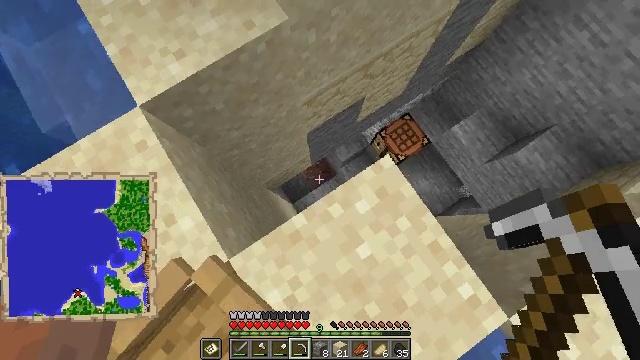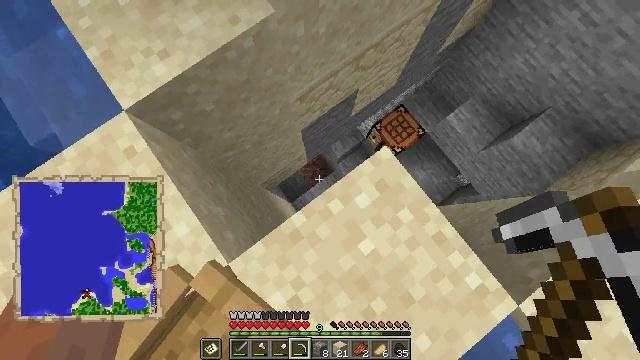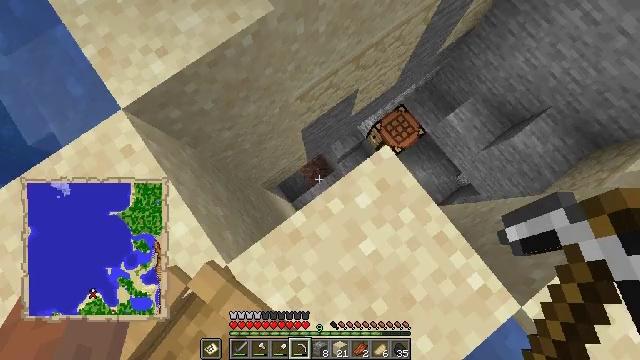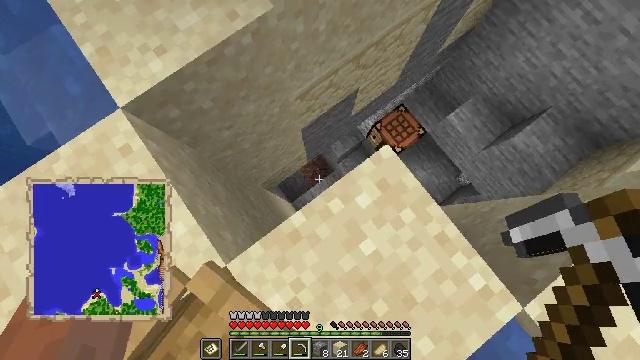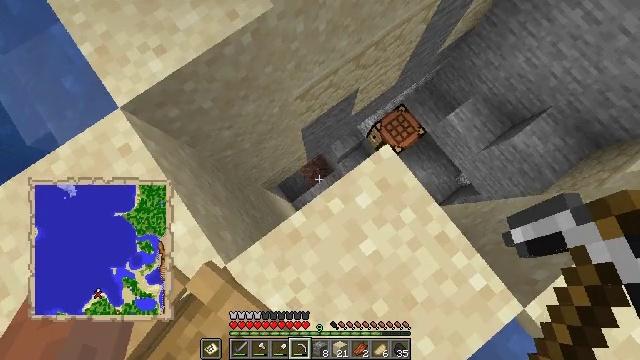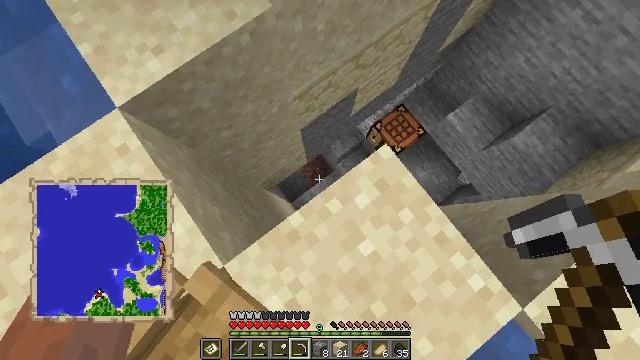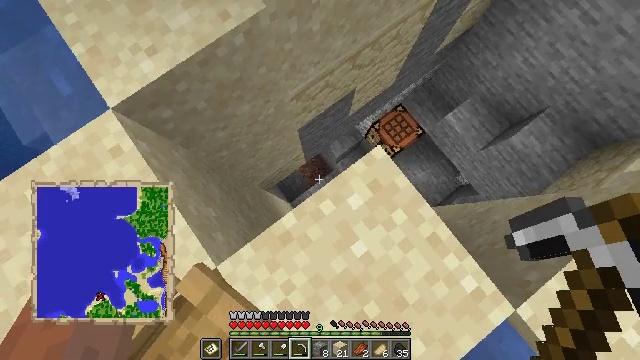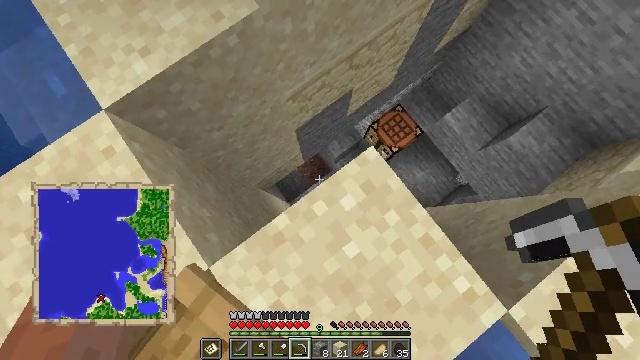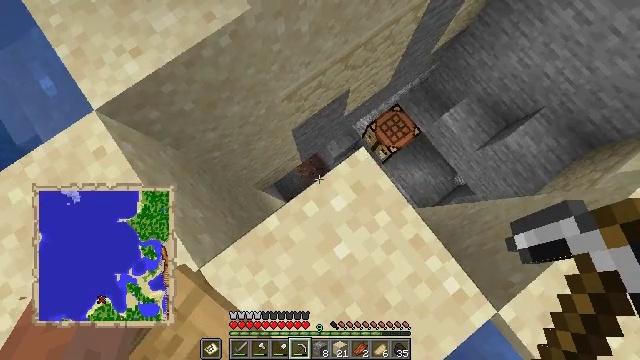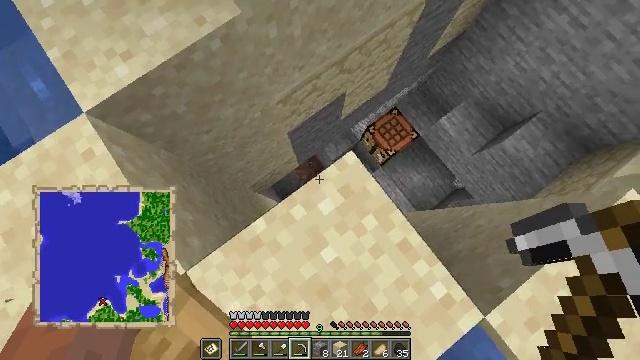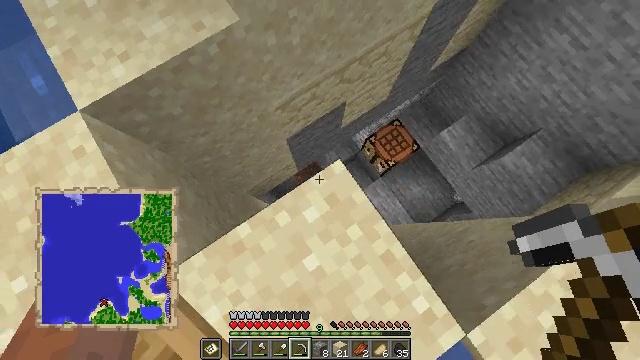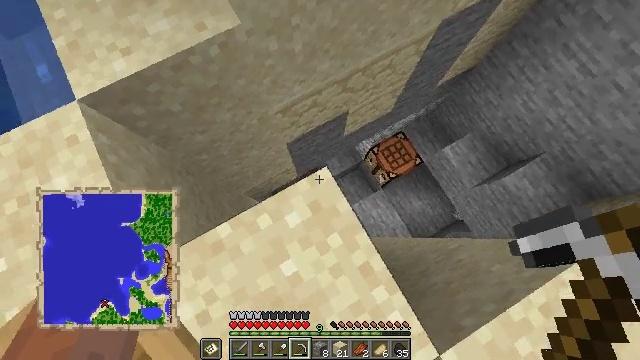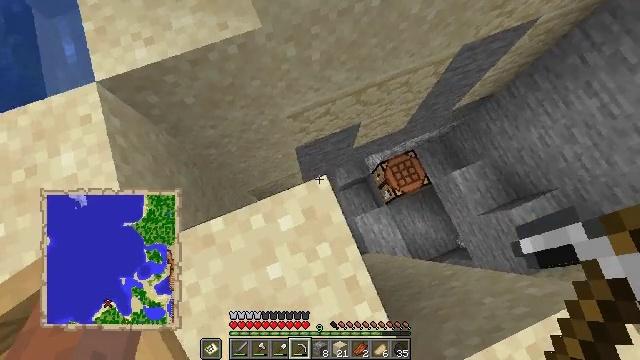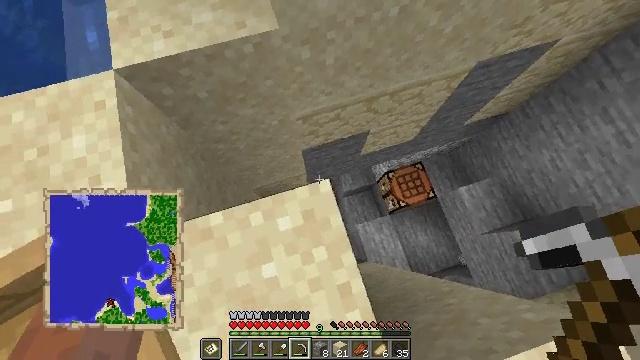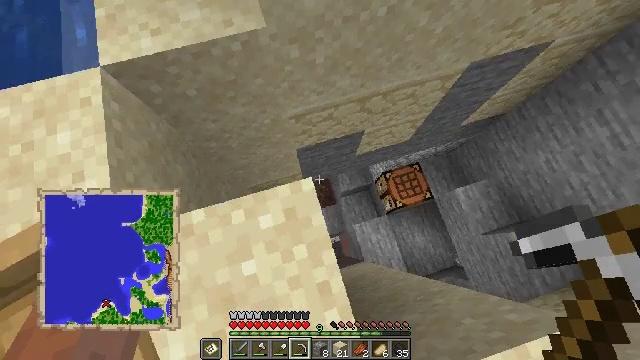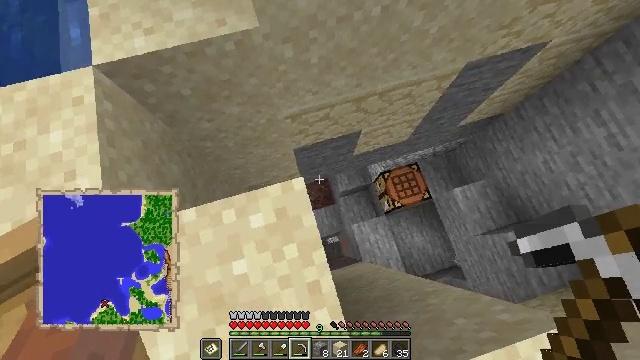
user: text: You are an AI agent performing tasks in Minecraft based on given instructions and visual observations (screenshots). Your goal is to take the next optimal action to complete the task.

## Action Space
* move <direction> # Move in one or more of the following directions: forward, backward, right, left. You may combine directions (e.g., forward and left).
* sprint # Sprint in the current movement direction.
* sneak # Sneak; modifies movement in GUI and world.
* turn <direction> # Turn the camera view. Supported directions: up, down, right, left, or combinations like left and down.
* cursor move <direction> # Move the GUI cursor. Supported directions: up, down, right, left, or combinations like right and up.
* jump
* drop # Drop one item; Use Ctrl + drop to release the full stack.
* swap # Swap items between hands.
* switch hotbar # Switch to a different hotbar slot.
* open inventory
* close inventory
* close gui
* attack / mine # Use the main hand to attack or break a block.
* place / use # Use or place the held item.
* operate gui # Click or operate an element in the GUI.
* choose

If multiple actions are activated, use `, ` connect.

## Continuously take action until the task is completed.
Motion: motion action
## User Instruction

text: Collect sand to make glass.
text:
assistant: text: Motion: sneak, turn right
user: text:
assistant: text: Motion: sneak
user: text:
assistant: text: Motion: sneak
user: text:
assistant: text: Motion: sneak
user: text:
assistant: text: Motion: move right, sneak
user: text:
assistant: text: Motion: move right, sneak
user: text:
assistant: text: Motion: move right, sneak
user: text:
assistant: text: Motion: move right, sneak
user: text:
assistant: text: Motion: move right, sneak
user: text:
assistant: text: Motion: move right, sneak, turn left and up
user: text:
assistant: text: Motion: move right, sneak, turn left and up
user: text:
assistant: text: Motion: move right, sneak, turn left and up
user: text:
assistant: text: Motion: move right, sneak, turn left
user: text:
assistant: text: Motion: move right, sneak
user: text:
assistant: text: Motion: move right, sneak
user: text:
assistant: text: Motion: move right, sneak
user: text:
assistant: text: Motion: move right, sneak
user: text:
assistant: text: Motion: move right, sneak
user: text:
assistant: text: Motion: move right, sneak
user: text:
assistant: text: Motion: move back and move right, sneak
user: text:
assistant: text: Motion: move back and move right, sneak
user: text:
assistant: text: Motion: move back and move right, sneak
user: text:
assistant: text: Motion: move back and move right, sneak
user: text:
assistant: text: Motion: move right, sneak
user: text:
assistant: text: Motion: move right, sneak
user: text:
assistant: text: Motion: move right, sneak, turn left and up
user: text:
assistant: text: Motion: move right, sneak, turn left
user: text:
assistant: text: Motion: move right, sneak, turn left and up
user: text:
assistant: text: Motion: move right, sneak, turn left and up
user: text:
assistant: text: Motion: sneak, turn left and up